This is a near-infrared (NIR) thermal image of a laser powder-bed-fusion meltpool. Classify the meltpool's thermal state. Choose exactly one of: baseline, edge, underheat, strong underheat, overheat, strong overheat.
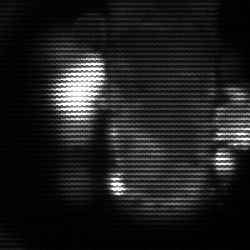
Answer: strong underheat